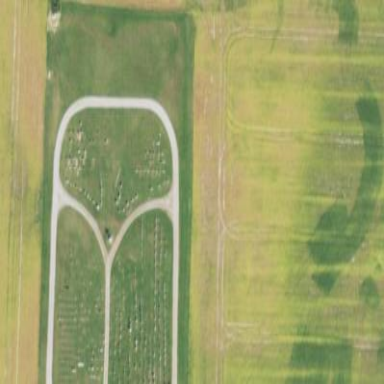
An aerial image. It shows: Graveyard.